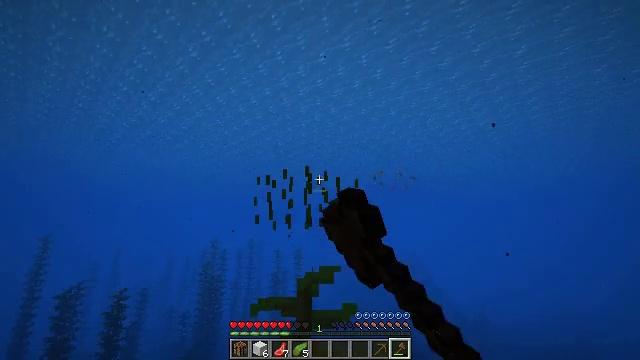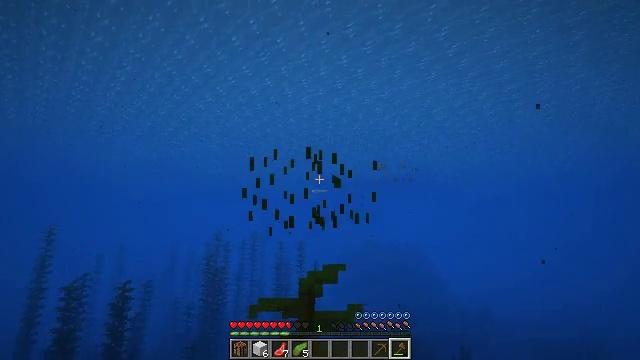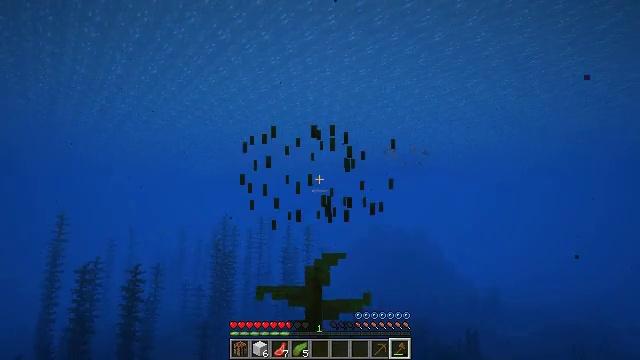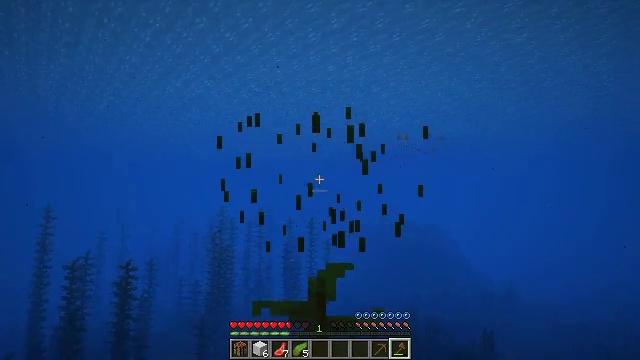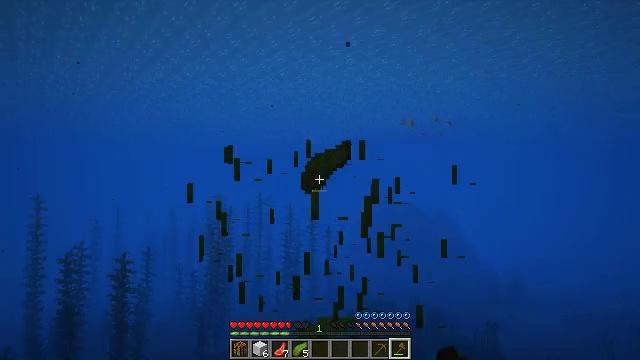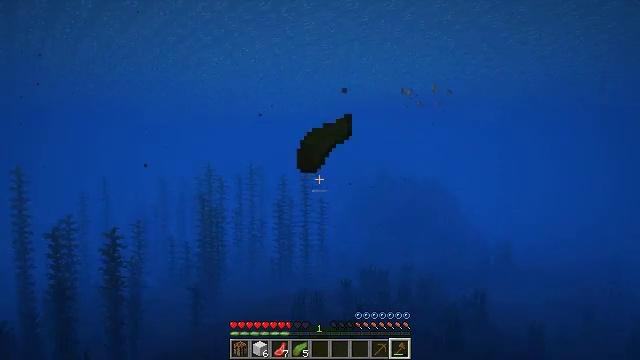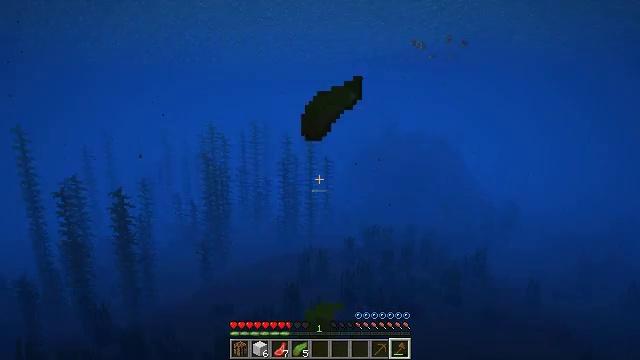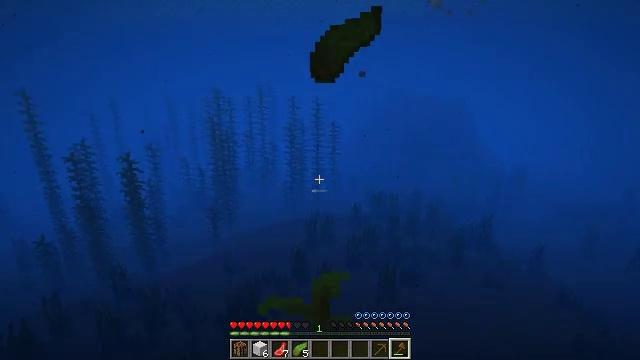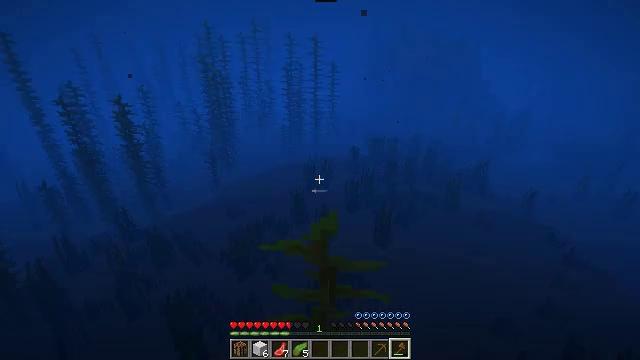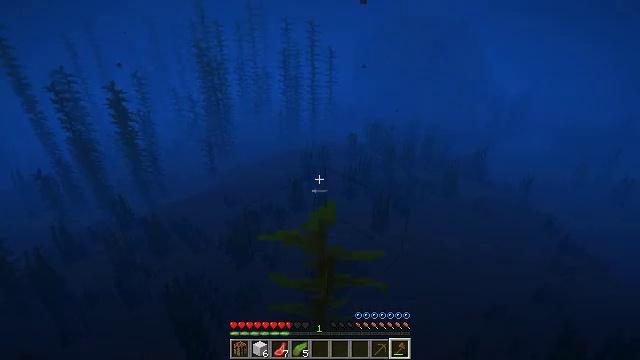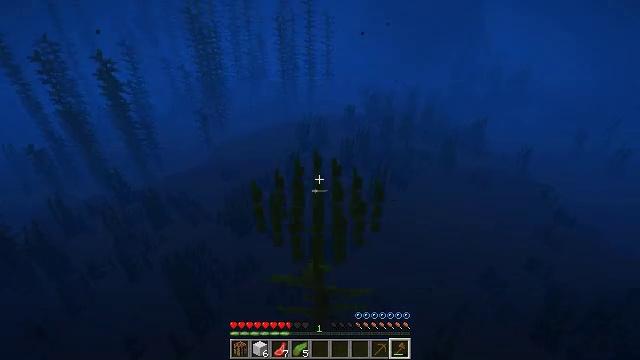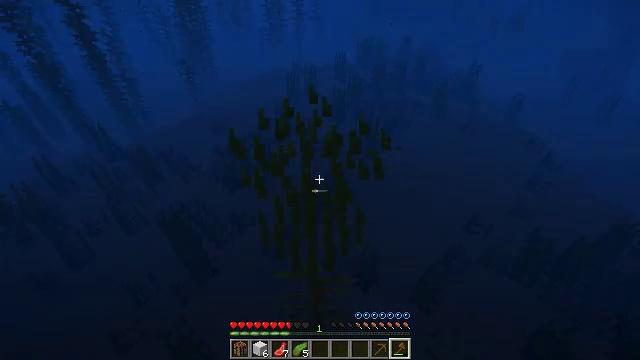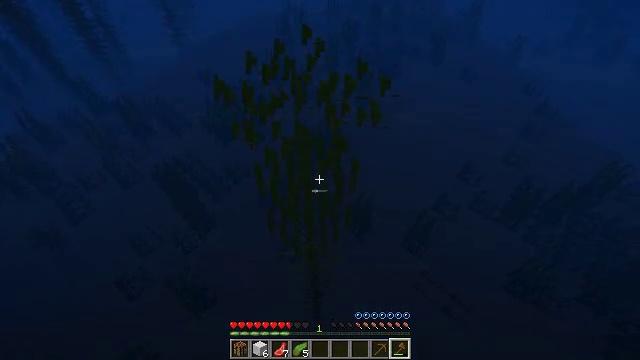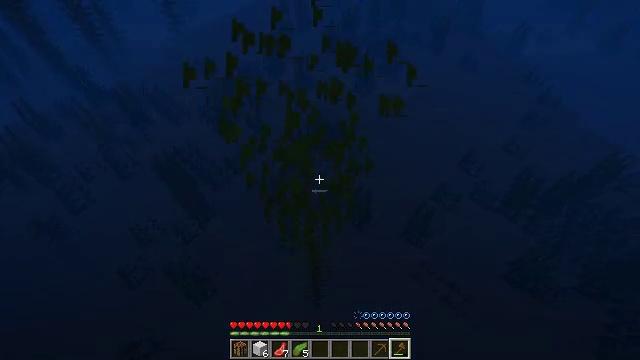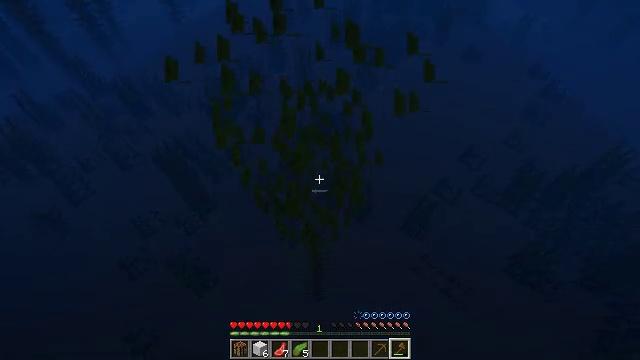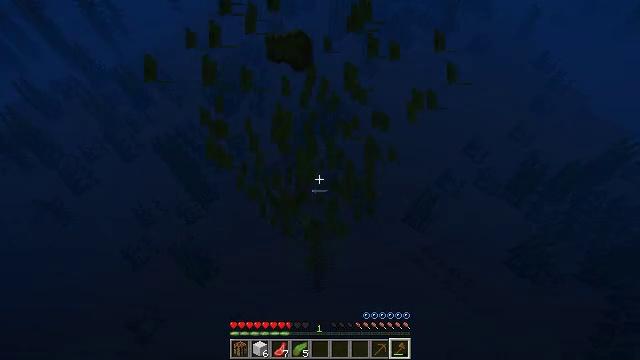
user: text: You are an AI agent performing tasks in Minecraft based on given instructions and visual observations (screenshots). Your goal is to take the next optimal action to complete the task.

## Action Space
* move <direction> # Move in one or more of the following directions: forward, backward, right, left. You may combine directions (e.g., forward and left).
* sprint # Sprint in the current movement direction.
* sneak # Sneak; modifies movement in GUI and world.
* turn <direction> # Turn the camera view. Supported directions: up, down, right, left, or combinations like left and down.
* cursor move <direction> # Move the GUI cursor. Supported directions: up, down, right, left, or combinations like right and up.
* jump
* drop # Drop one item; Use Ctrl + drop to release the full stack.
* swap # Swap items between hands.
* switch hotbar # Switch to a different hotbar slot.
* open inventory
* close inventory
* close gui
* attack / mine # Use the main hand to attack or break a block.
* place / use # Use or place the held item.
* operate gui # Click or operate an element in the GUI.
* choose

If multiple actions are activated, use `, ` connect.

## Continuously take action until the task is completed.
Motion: motion action
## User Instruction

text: Harvest kelp from the ocean.
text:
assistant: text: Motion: turn down, attack / mine
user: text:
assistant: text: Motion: turn left and down
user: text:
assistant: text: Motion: turn down, attack / mine
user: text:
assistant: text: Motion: turn down, attack / mine
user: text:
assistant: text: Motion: turn right and down, attack / mine
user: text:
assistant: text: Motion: turn down, attack / mine
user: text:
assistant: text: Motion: turn left and down, attack / mine
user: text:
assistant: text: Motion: turn down, attack / mine
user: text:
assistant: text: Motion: turn down
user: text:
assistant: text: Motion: turn down, attack / mine
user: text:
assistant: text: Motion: turn right and down, attack / mine
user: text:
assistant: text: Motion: turn right and down, attack / mine
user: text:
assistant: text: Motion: turn down
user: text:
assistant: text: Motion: turn down, attack / mine
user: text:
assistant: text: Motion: move forward, turn down, attack / mine
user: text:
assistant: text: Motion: move forward, attack / mine
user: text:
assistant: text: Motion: move forward, turn down, attack / mine
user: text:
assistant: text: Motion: move forward, attack / mine
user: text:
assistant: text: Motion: move forward, attack / mine
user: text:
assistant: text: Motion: move forward, sprint, turn down, attack / mine
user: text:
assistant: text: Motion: move forward, sprint, turn down, attack / mine
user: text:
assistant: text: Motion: move forward, sprint, turn down, attack / mine
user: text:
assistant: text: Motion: move forward, sprint, turn down, attack / mine
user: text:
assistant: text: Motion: move forward, turn down
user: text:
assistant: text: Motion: move forward, turn down, attack / mine
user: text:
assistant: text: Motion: move forward, turn down, attack / mine
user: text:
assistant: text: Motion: move forward, sprint, attack / mine
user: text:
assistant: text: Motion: move forward, sprint
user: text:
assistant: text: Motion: move forward, sprint
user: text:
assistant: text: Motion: move forward, sprint, attack / mine